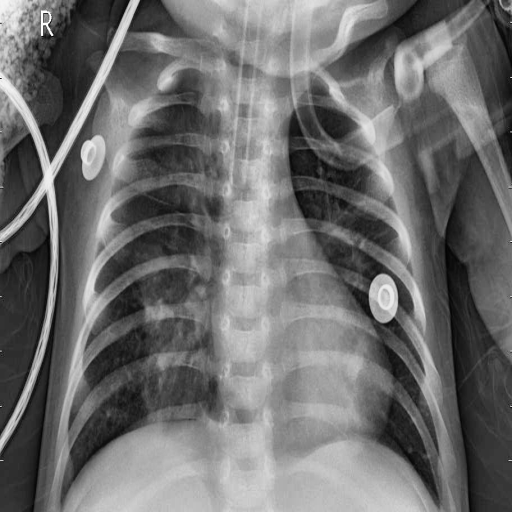
Finding: PNEUMONIA